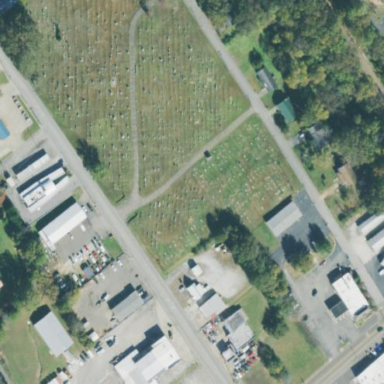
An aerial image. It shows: Cemetery.